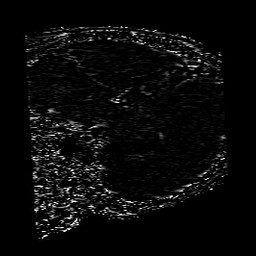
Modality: SWI
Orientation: sagittal
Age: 61
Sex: male
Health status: ill
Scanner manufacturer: philips
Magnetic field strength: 3 T
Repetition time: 0.031 s